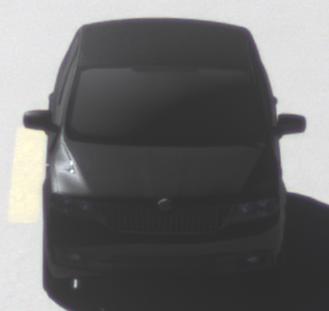
Make: Skoda
Model: Rapid
Detailed model: Rapid 1.2 Active Limousine
Model produced from: 2012/10
Model produced until: 2015/04
Doors: 5
Color: black
Road condition: dry road
Daytime: morning or afternoon
Contrast: high contrast